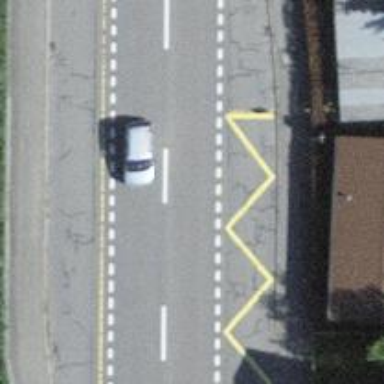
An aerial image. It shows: Bus stop equipped with public transport stop position.